Aerial crown-view tile of a tropical tree (Barro Colorado Island, Panama), acquired 20240918:
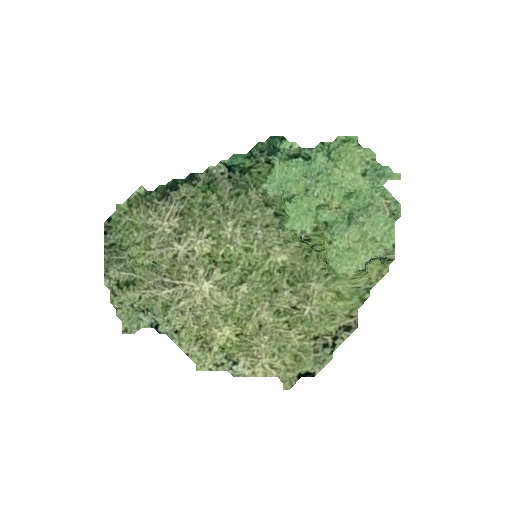
Species: Quararibea stenophylla
GBIF accepted scientific name: Quararibea stenophylla
Crown area: 82.605 m²